Question: I have a main frame and a attached collapsible panel that i got from <URL>.
The problem is collapsible panel creates undecorated frame that extends JFrame (actually JXFrame from SwingX) and behaves like one.
1. How do i get rid of this:

1. Dont show it in alt+tab thingy
2. When i use "minimize all windows" in WindowsOS and then maximize main frame, attached frame stays iconified.
Here's a code for it:
'''
import com.sun.jna.platform.WindowUtils;
import java.awt.Point;
import java.awt.Shape;
import java.awt.event.ComponentAdapter;
import java.awt.event.ComponentEvent;
import java.awt.geom.Ellipse2D;
import java.awt.geom.RoundRectangle2D;
import javax.swing.JFrame;
import org.jdesktop.swingx.JXFrame;
import ui.MainFrame;
/**
* CollapsibleFrame
*
* @author Devon Bryant
* @since Mar 26, 2009
*/
@SuppressWarnings("serial")
public class CollapsibleFrame extends JXFrame implements ICollapsibleFrame
{
// The parent frame to tie this frame to
private JFrame parentFrame = null;
// Orientation (where the collapsible frame is located relative to the parent frame)
private Orientation orientation = null;
/**
* Constructor
* @param inName the frame name
* @param inParentFrame the parent frame to tie this frame to
* @param the orientation (where in respect to the parent frame to attach to)
*/
public CollapsibleFrame(String inName, JFrame inParentFrame, Orientation inOrientation)
{
super(inName);
parentFrame = inParentFrame;
orientation = inOrientation;
setUndecorated(true);
}
/* (non-Javadoc)
* @see com.mia.sct.view.panel.ICollapsibleFrame#relocate()
*/
@Override
public void relocate()
{
offset(0, 0);
}
/* (non-Javadoc)
* @see com.mia.sct.view.panel.ICollapsibleFrame#offset(int, int)
*/
@Override
public void offset(int inX, int inY)
{
if ((parentFrame != null && parentFrame.isVisible()))
{
Point p = null;
int x = 0;
int y = 0;
// Calculate the new x,y coordinates for this frame based on the parents location
switch (orientation)
{
case TOP:
p = parentFrame.getLocationOnScreen();
x = p.x;
y = p.y - getHeight();
break;
case BOTTOM:
p = parentFrame.getLocationOnScreen();
x = p.x;
y = p.y + parentFrame.getHeight();
break;
case LEFT:
p = parentFrame.getLocationOnScreen();
x = p.x - getWidth();
y = parentFrame.getContentPane().getLocationOnScreen().y;
break;
case RIGHT:
p = parentFrame.getLocationOnScreen();
x = p.x + parentFrame.getWidth();
y = parentFrame.getContentPane().getLocationOnScreen().y;
break;
}
x += inX;
y += inY;
// set the location of this frame
setLocation(x, y);
}
}
/* (non-Javadoc)
* @see com.mia.sct.view.panel.ICollapsibleFrame#setMask(java.awt.Shape)
*/
public void setMask(Shape inShape)
{
WindowUtils.setWindowMask(this, inShape);
}
/* (non-Javadoc)
* @see com.mia.sct.view.panel.ICollapsibleFrame#setAlpha(float)
*/
public void setAlpha(float inAlpha)
{
if (WindowUtils.isWindowAlphaSupported())
{
WindowUtils.setWindowAlpha(this, inAlpha);
}
}
}
'''
Thanks in advance.
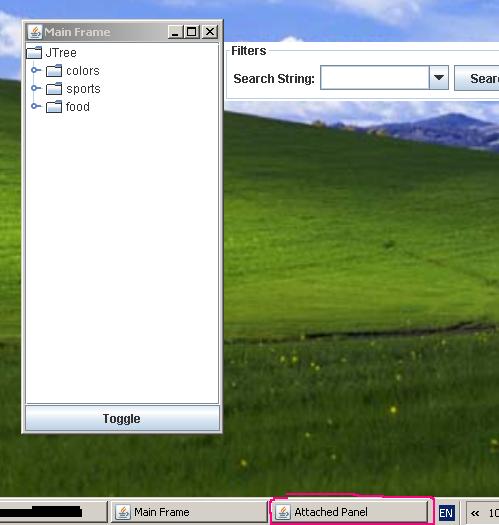
Answer: not good idea hold two 'JFrames' (or its SwingX derivates) in same time, you have to change that for Un-Decorated 'JDialog' or 'JWindow' (its SwingX derivates), that solving three issues and you can correctly to set
- 'setParent'- 'setModal', 'ModalityTypes'- no 'iconified' in WinOS